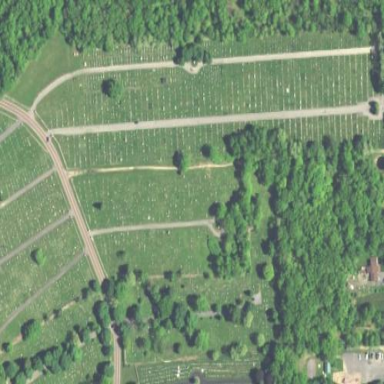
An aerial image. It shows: Cemetery.